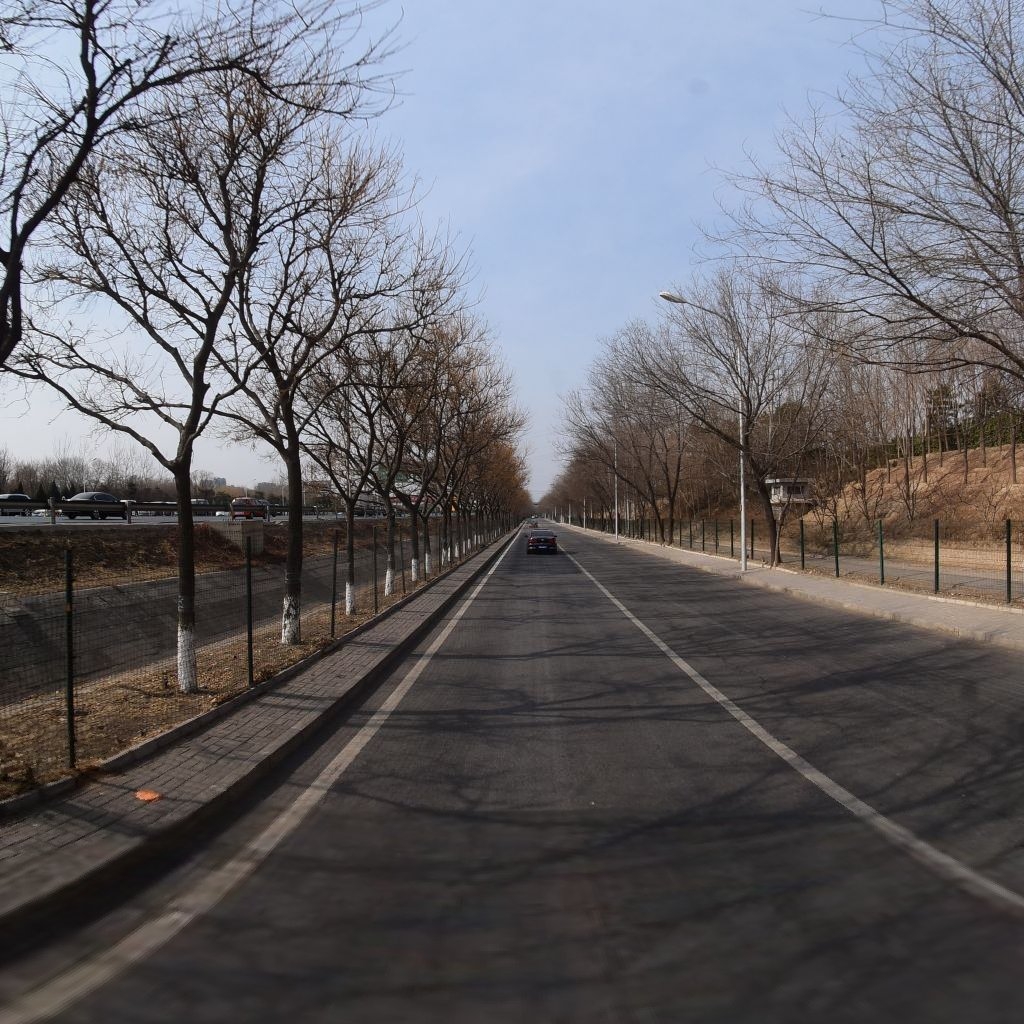
Region: Chaoyang
Road damage annotations: longitudinal crack